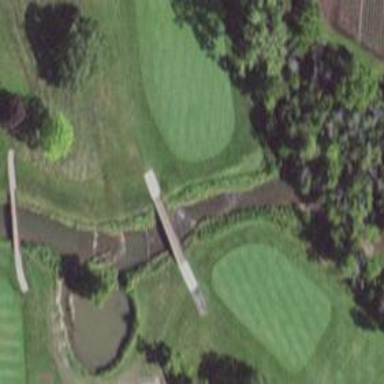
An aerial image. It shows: Path bridge over golf course.